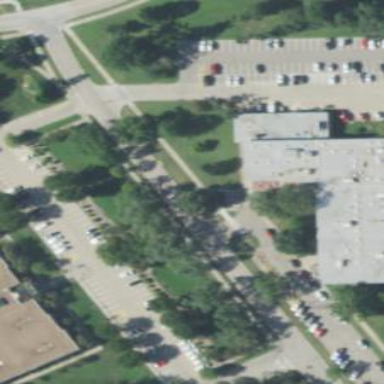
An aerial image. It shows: Parking area with surface.